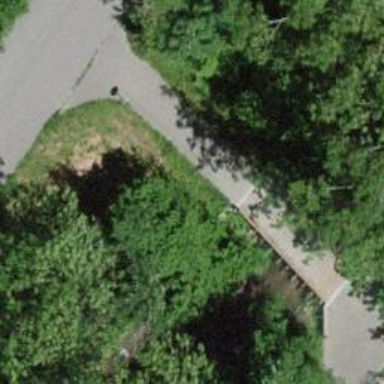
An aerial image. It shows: Path on bridge.